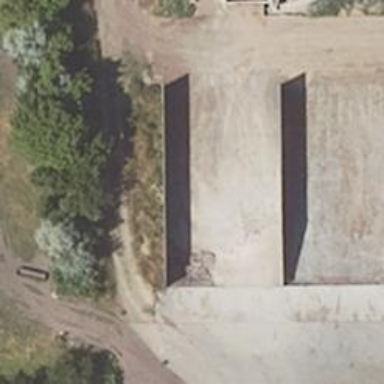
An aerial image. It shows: Storage tank that is man-made.